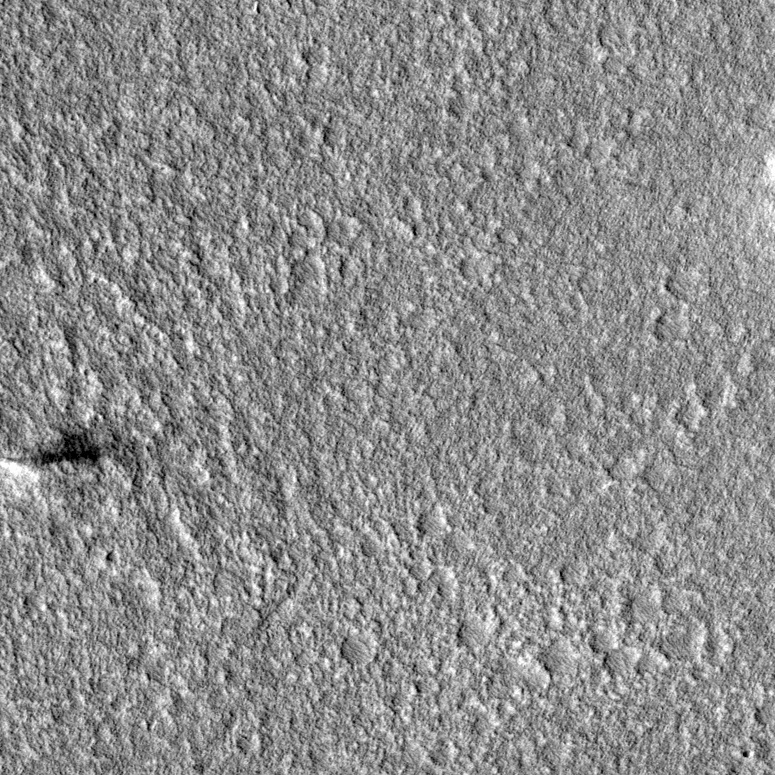
Label: dustdevil